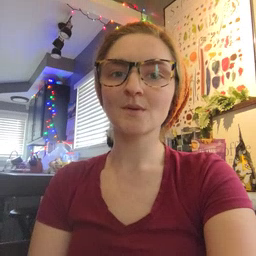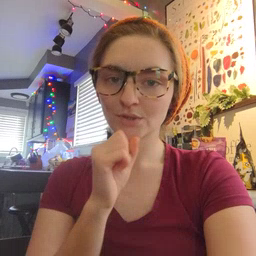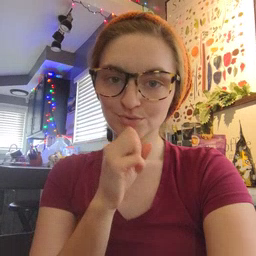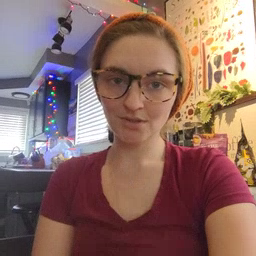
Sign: orange